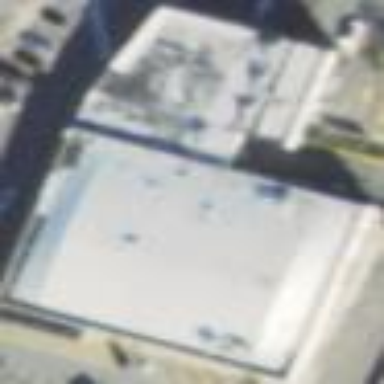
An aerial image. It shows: Building.